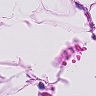
Metastatic tissue present: no